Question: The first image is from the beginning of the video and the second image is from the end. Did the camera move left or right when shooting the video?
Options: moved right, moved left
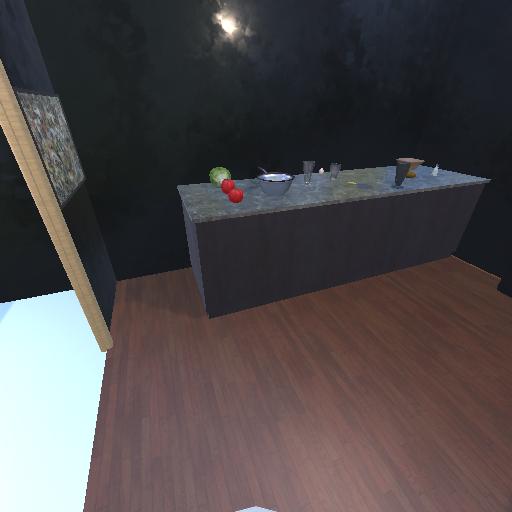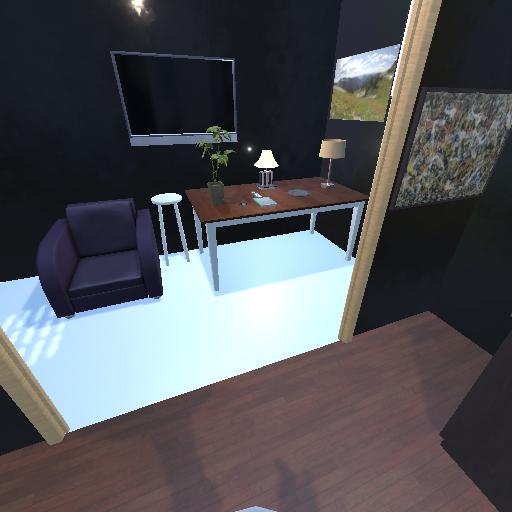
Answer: moved right